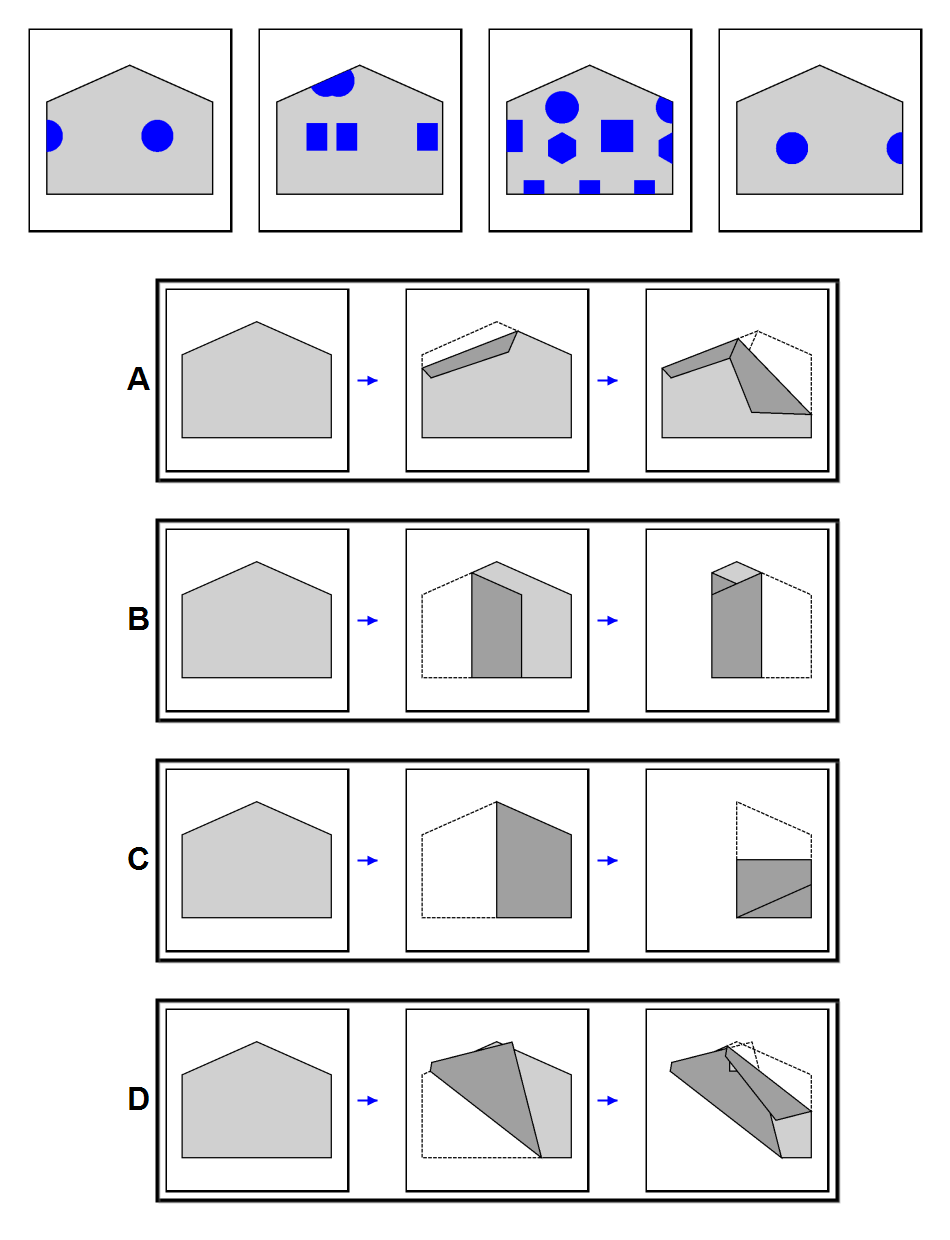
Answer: B